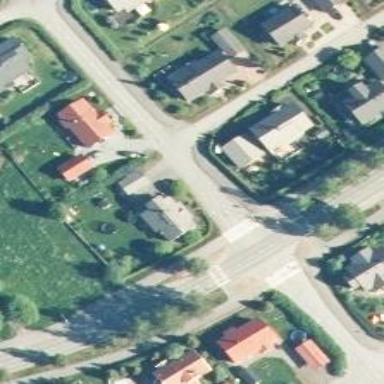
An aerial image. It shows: Asphalt cycleway.